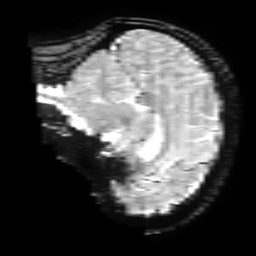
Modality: T2starw
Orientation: sagittal
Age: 42
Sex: female
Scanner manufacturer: ge
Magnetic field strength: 3 T
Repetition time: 0.65 s
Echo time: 0.02 s